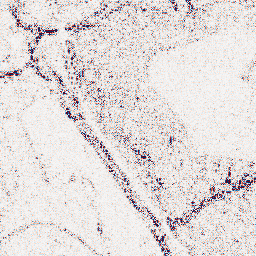
Category: wavelet
Decomposition family: wavelet_reverse_biorthogonal
Decomposition parameters: wavelet: rbio3.5
level: 1
Upsampling method: quartic
Upsampling parameters: scale: 4
Upsampling scale: 4